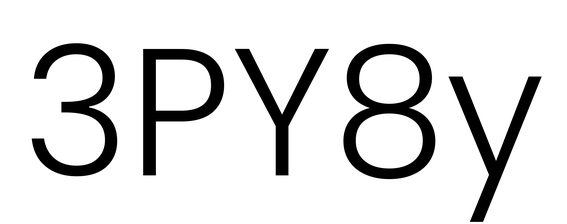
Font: Poppins-Light